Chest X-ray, AP view. Patient: 51 years old, sex M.
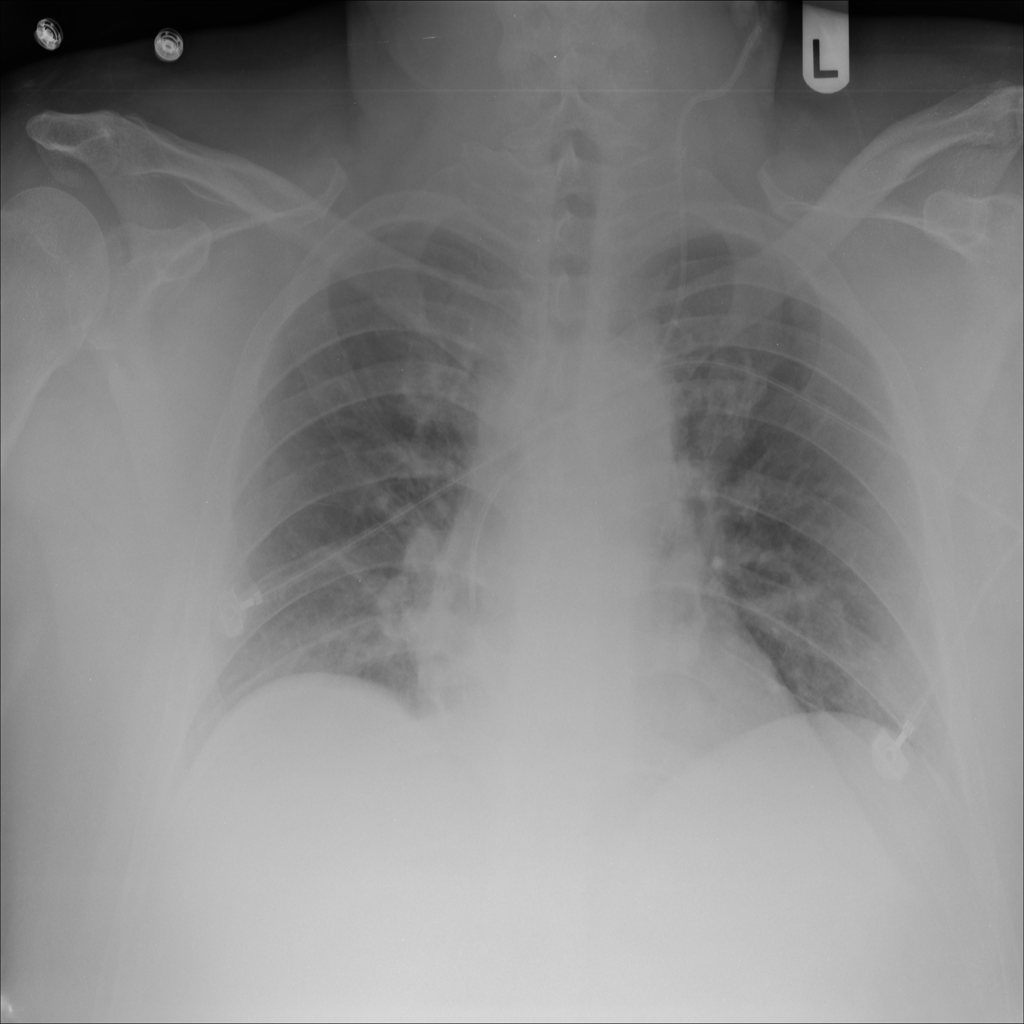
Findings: Atelectasis